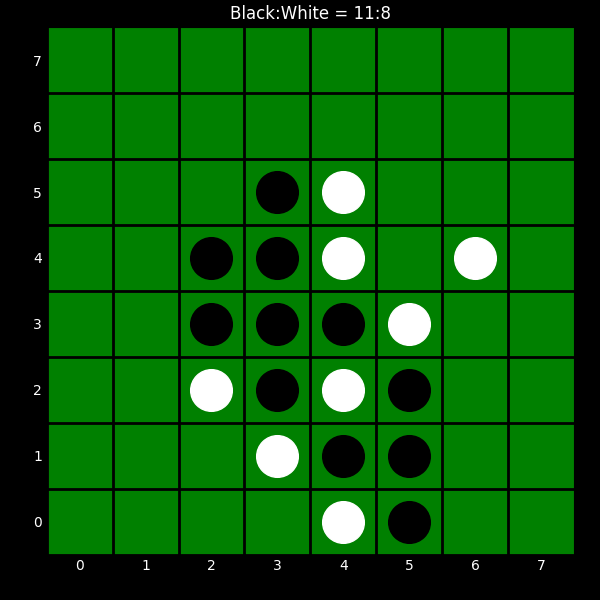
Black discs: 11
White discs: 8